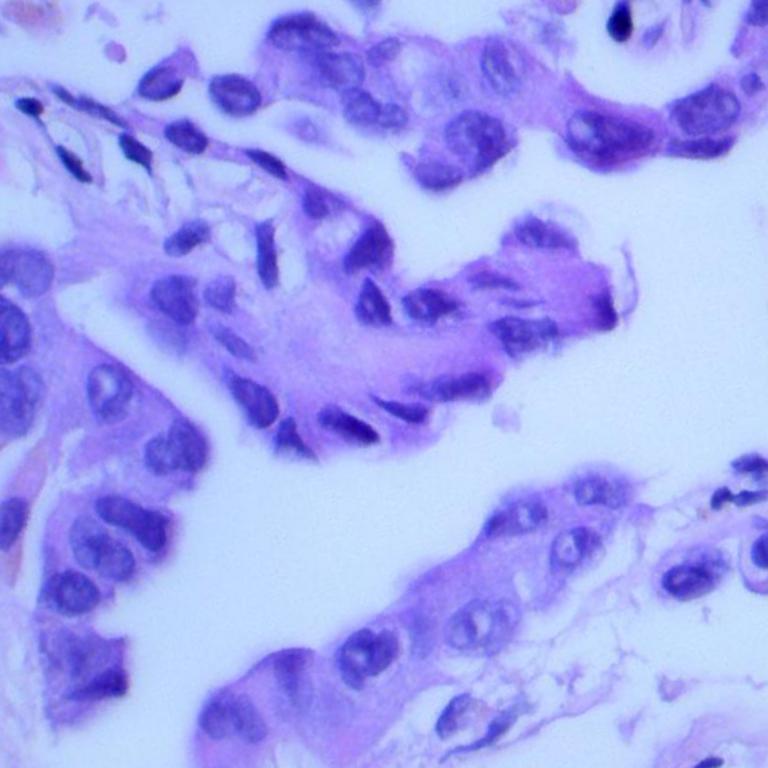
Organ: lung
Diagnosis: adenocarcinomas